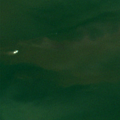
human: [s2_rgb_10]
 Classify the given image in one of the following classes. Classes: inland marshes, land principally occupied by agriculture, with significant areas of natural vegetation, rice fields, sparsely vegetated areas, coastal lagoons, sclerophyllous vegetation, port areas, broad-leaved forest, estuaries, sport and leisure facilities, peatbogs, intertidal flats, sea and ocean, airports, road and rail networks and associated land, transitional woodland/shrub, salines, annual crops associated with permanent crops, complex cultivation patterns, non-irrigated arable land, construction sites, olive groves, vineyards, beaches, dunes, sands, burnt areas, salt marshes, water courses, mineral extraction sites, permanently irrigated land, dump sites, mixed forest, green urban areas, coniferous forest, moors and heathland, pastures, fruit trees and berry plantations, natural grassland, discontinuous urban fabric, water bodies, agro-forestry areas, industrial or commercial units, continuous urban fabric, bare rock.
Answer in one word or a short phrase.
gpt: estuaries